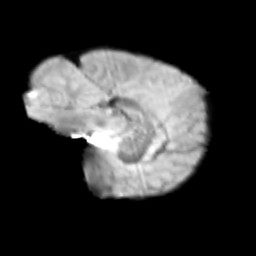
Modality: T2w
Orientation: sagittal
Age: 11
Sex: female
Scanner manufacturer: siemens
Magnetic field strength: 3 T
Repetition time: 3.8 s
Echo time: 0.07 s